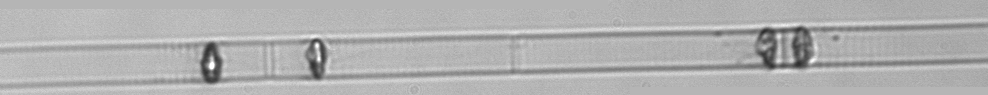
Label: Dactyliosolen_blavyanus